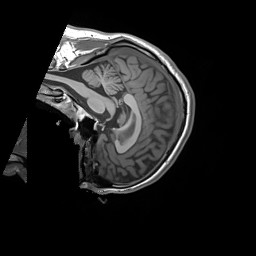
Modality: T1w
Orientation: sagittal
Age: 27
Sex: male
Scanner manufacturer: siemens
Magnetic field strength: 3 T
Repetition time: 1.55 s
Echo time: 0.00234 s